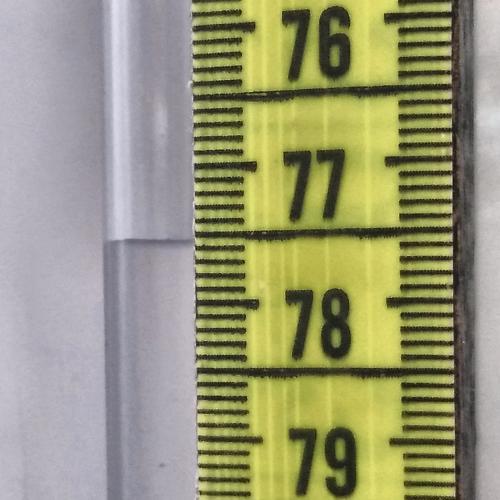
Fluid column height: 77.6 cm